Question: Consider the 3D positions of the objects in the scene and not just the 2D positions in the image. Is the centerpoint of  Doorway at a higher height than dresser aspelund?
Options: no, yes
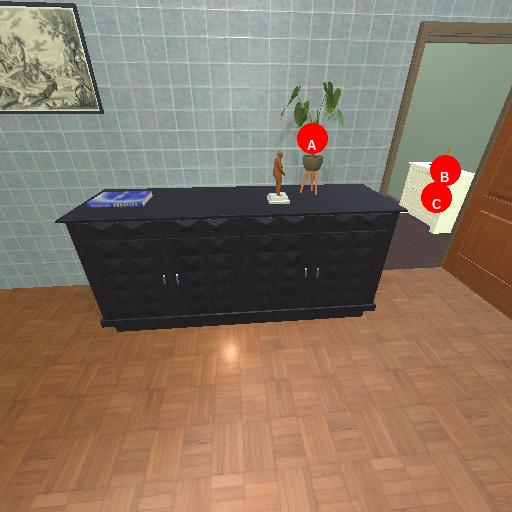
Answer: no